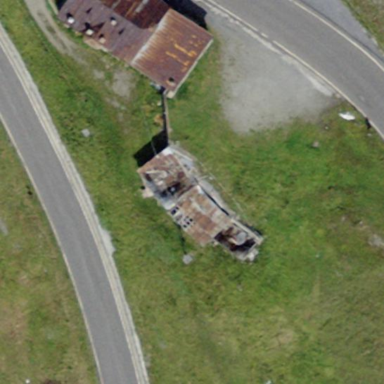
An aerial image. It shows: Rural barn.